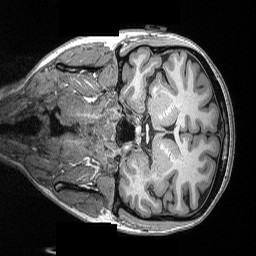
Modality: T1w
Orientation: coronal
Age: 22
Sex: female
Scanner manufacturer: siemens
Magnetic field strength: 3 T
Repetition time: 2.17 s
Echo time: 0.00169 s